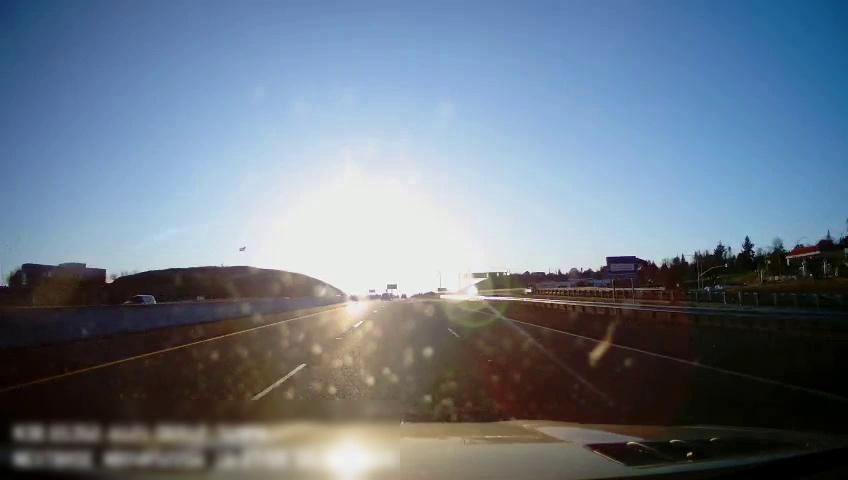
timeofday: Day
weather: Sunny
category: Drivable Space
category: Vehicles | Car
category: Lanes | Current Lane
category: Lanes | Current Lane
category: Lanes | Alternate Lane
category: Lanes | Alternate Lane
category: Traffic | Signs
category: Traffic | Signs